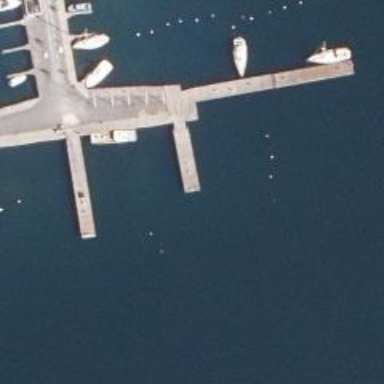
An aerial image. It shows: Man-made pier.